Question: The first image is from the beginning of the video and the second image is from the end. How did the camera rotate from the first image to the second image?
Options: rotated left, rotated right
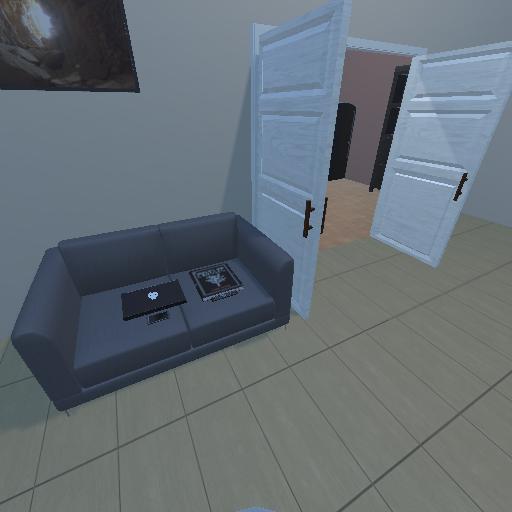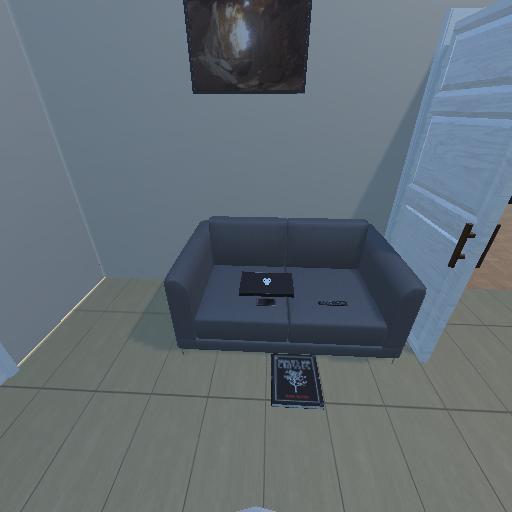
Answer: rotated left